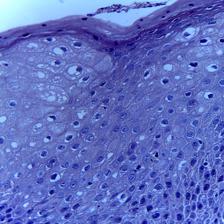
Diagnosis: OSCC